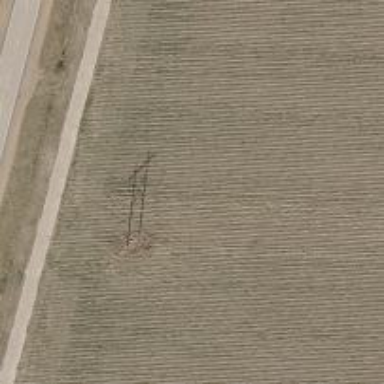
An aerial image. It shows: H-frame power tower design.